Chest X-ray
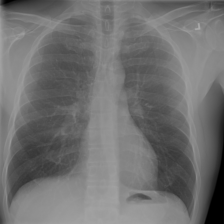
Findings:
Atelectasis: negative
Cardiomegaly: negative
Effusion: negative
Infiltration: positive
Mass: negative
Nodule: negative
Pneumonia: negative
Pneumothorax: negative
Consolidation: negative
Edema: negative
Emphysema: negative
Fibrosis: negative
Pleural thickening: negative
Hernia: negative